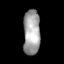
Tissue: lung
Cell type: Epithelial cells
Senescence score: 0.2152
Nuclear area (px): 739
Mean DAPI intensity: 163.126